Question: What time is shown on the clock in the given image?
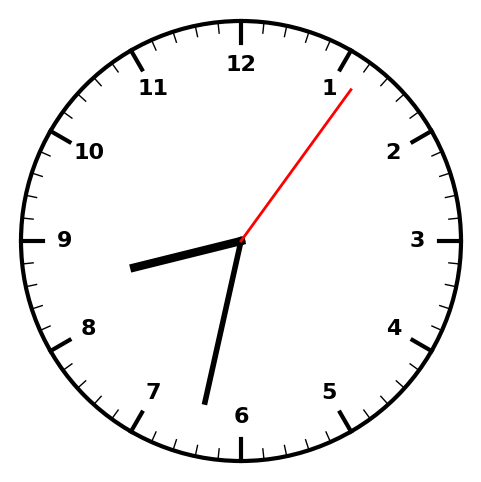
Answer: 08:32:06